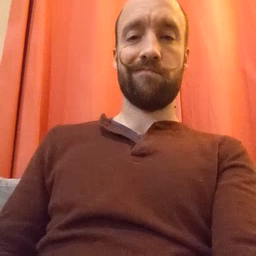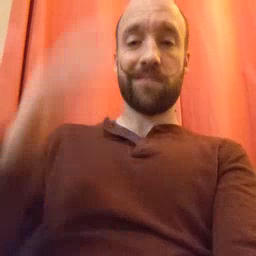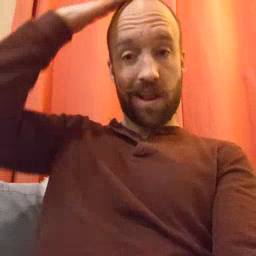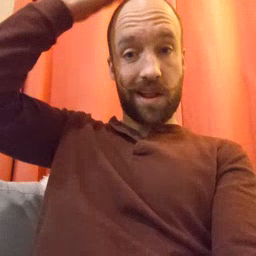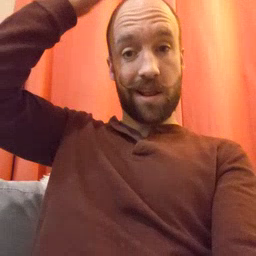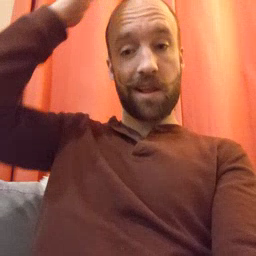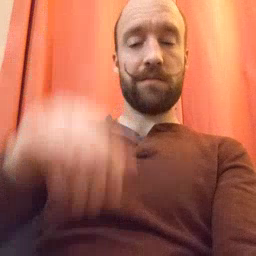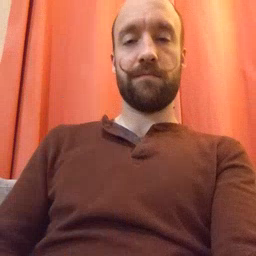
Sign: hat